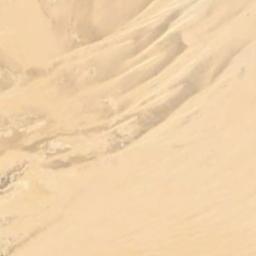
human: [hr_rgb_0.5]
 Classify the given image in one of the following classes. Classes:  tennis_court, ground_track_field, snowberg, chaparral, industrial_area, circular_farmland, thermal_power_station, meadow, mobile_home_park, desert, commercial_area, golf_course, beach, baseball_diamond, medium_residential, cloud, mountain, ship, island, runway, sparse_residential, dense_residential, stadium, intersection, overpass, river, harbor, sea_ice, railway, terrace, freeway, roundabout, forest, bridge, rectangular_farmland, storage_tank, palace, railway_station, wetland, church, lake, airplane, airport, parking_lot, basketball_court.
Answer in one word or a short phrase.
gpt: desert